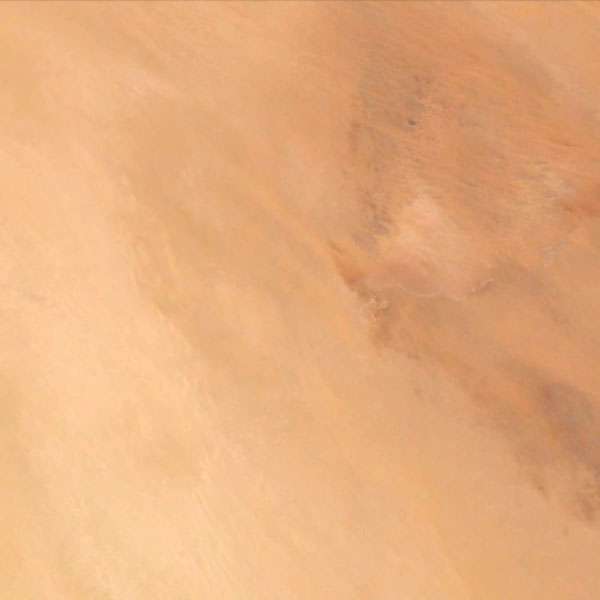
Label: Desert